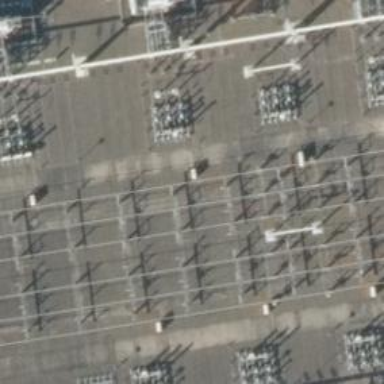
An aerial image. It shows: Power line is depicted.